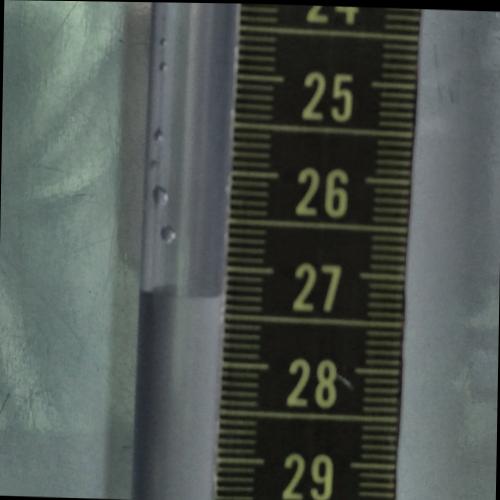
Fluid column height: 27.3 cm